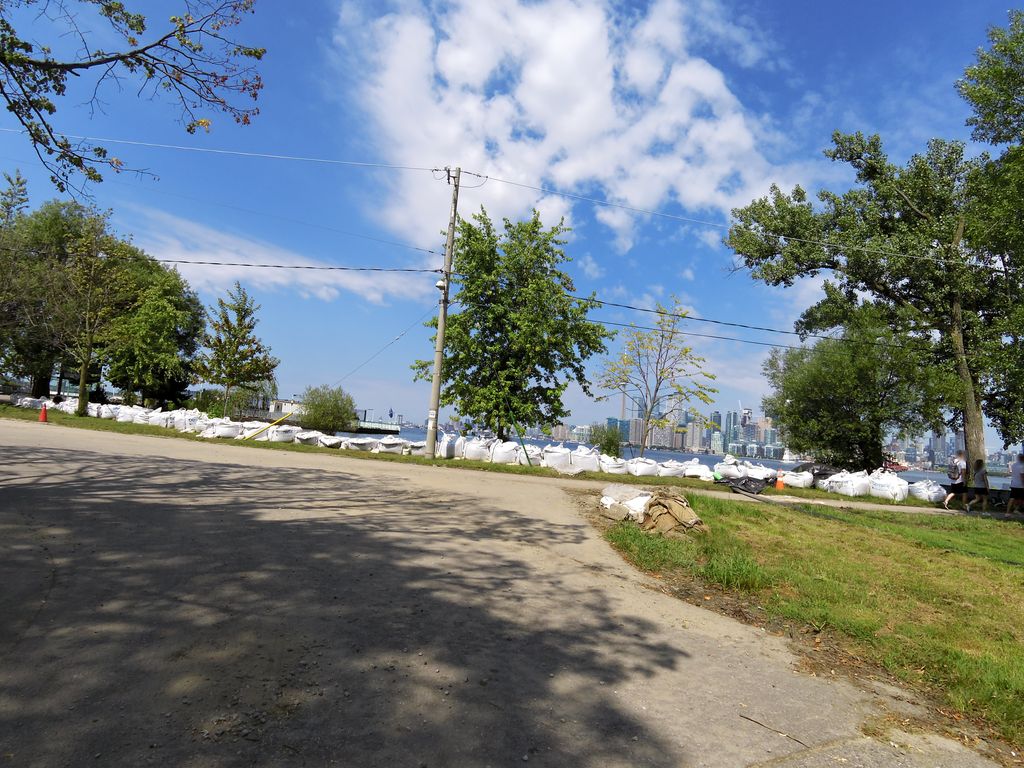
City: toronto